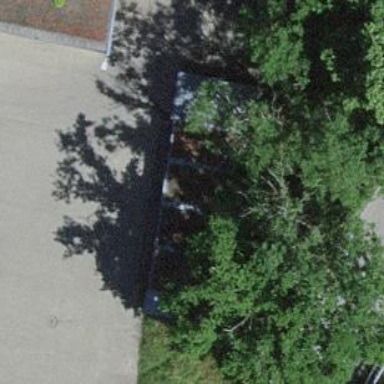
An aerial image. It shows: Garage.